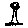
Label: tree